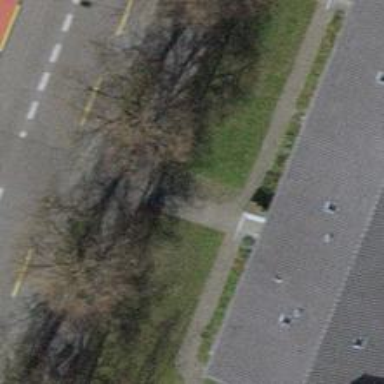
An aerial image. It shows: Footway made of paving stones.